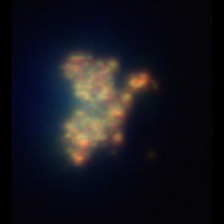
Taxon: Unknown_detritus
Group: Unknown